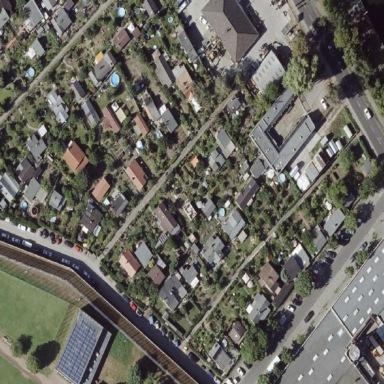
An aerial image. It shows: Allotments area.